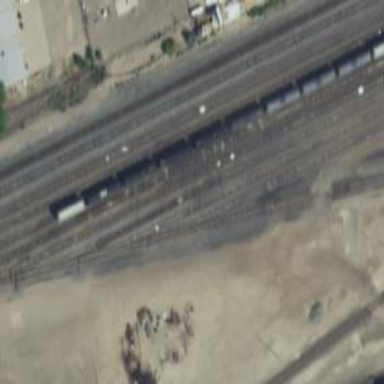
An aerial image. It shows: Railway yard used for servicing trains.